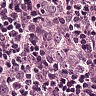
Metastatic tissue present: yes